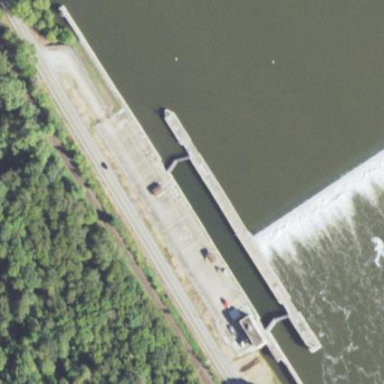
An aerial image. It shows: Lock on waterway.